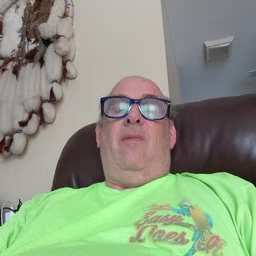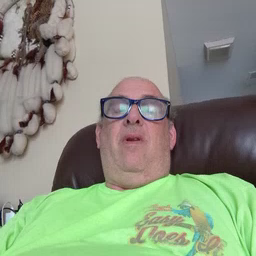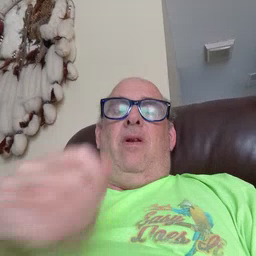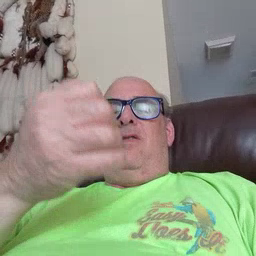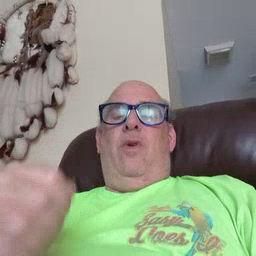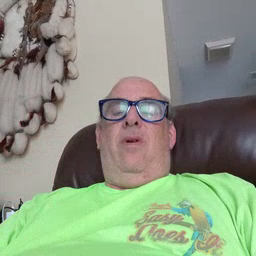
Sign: drawer